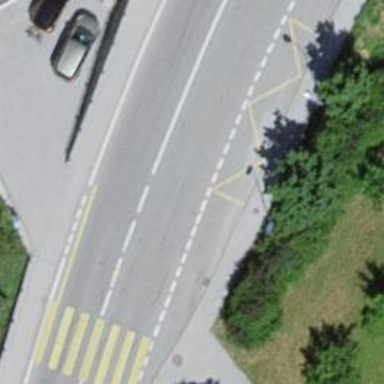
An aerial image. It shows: Bus stop with platform for public transport.